Question: I apologize if this is a poor explanation, but I don't know how to word it better.

From the image you can see that there is a text called and directly below it there is a number. I would like to get the number directly below the . I would like to find it by searching the website for the text "UPC" and getting the number directly below it if possible.
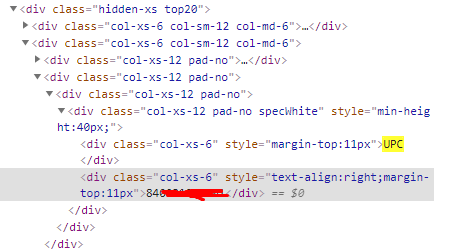
Answer: If you are owner of this page it would be better to use unique elements id's to locate them. Anyway there is another solution.
As it's written in <URL> you can use css selector and use just "next element" css-selector "~". It can looks like this:
'''
content = driver.find_element_by_css_selector('div:contains("UPC") ~ div')
'''
You can read more about CSS selectors <URL>
Good luck!
correct answer is:
'''
driver.find_element(By.XPATH, '//div[text()="UPC"]/following-sibling::div')
'''